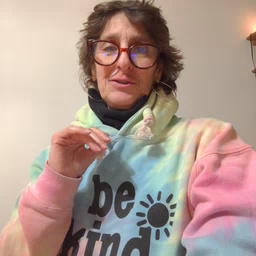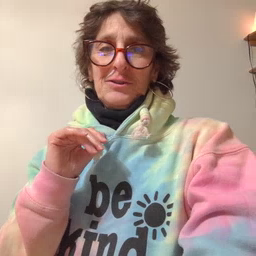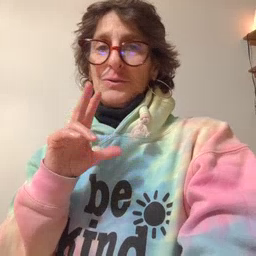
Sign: no